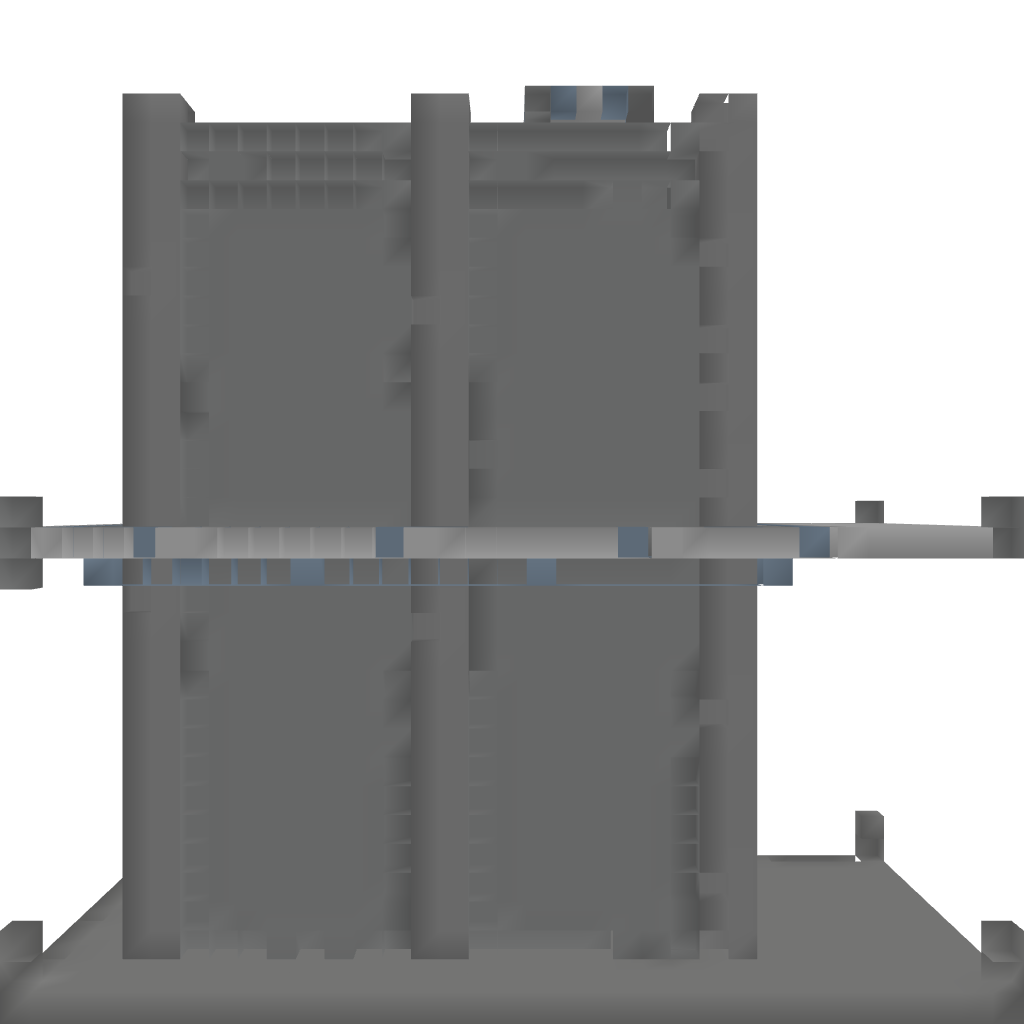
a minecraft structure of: medium castle